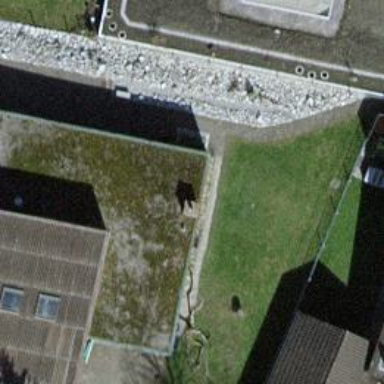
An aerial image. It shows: Kindergarten building.